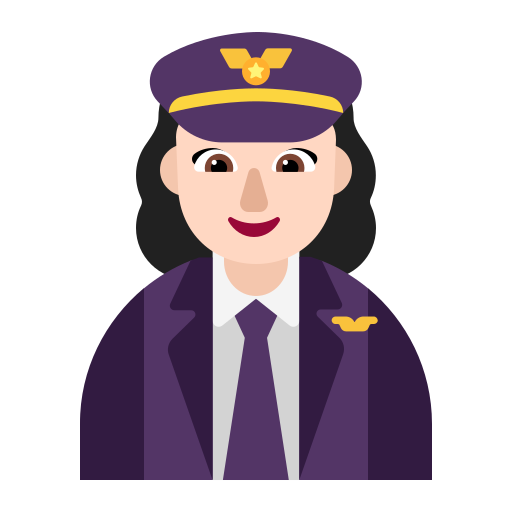
woman pilot flat light